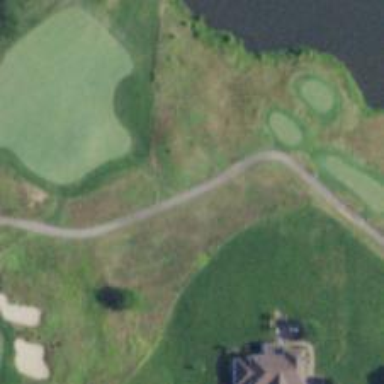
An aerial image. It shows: Path for both road and golf.